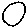
Label: moon